Question: I am trying to center align the values for my table header cells 'cow' and 'heifer'. Programatically I have already done this for the table rows, but for some reason it won't do this for the header rows. I'm doing this for each individual cell because I don't want the first column 'measurements' to be centered. If you look at the code below you can see I have added a horizontalalign to the tableheadercell for 'cow', but it doesn't show up as centered.
'''
<asp:Table ID="Table1" runat="server" Width="1050px" Visible="True" GridLines="Both">
<asp:TableHeaderRow BackColor="Black" ForeColor="Silver" Font-Bold="True">
<asp:TableHeaderCell>Measurements</asp:TableHeaderCell>
<asp:TableHeaderCell HorizontalAlign="Center">Cow</asp:TableHeaderCell>
<asp:TableHeaderCell>Heifer</asp:TableHeaderCell>
</asp:TableHeaderRow>
</asp:Table>
'''

Is it something obvious I am doing wrong?
It's the same as what they do in this link at W3schools - <URL>
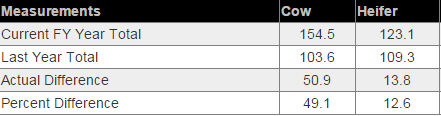
Answer: Your code looks fine. That behavior could be caused by CSS contamination, the browser you're using or the DOCTYPE.
Sometimes HTML pages get so complex that rendering issues are hard to track and the solution relies on some tweaks on the code behind.
Try to add the following code on the code behind:
'''
Table1.Rows[0].Cells[1].Attributes.Add("style", "text-align:center !important;");
Table1.Rows[0].Cells[2].Attributes.Add("style", "text-align:center !important;");
'''
If that does not work can you post more of your code?